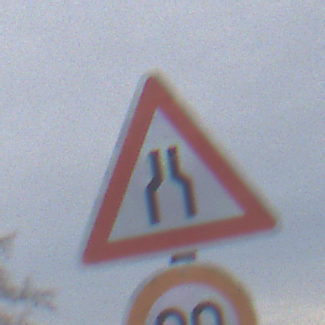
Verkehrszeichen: VerengteFahrbahn
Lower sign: Geschwindigkeit90
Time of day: MorningAfternoon
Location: Outdoor (Suburban)
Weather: Overcast
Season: NotSpecified
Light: Natural